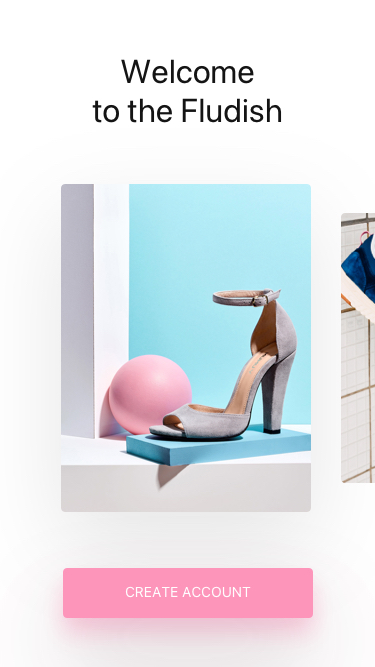
Text in this UI design:
Welcome
to the Fludish